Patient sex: M
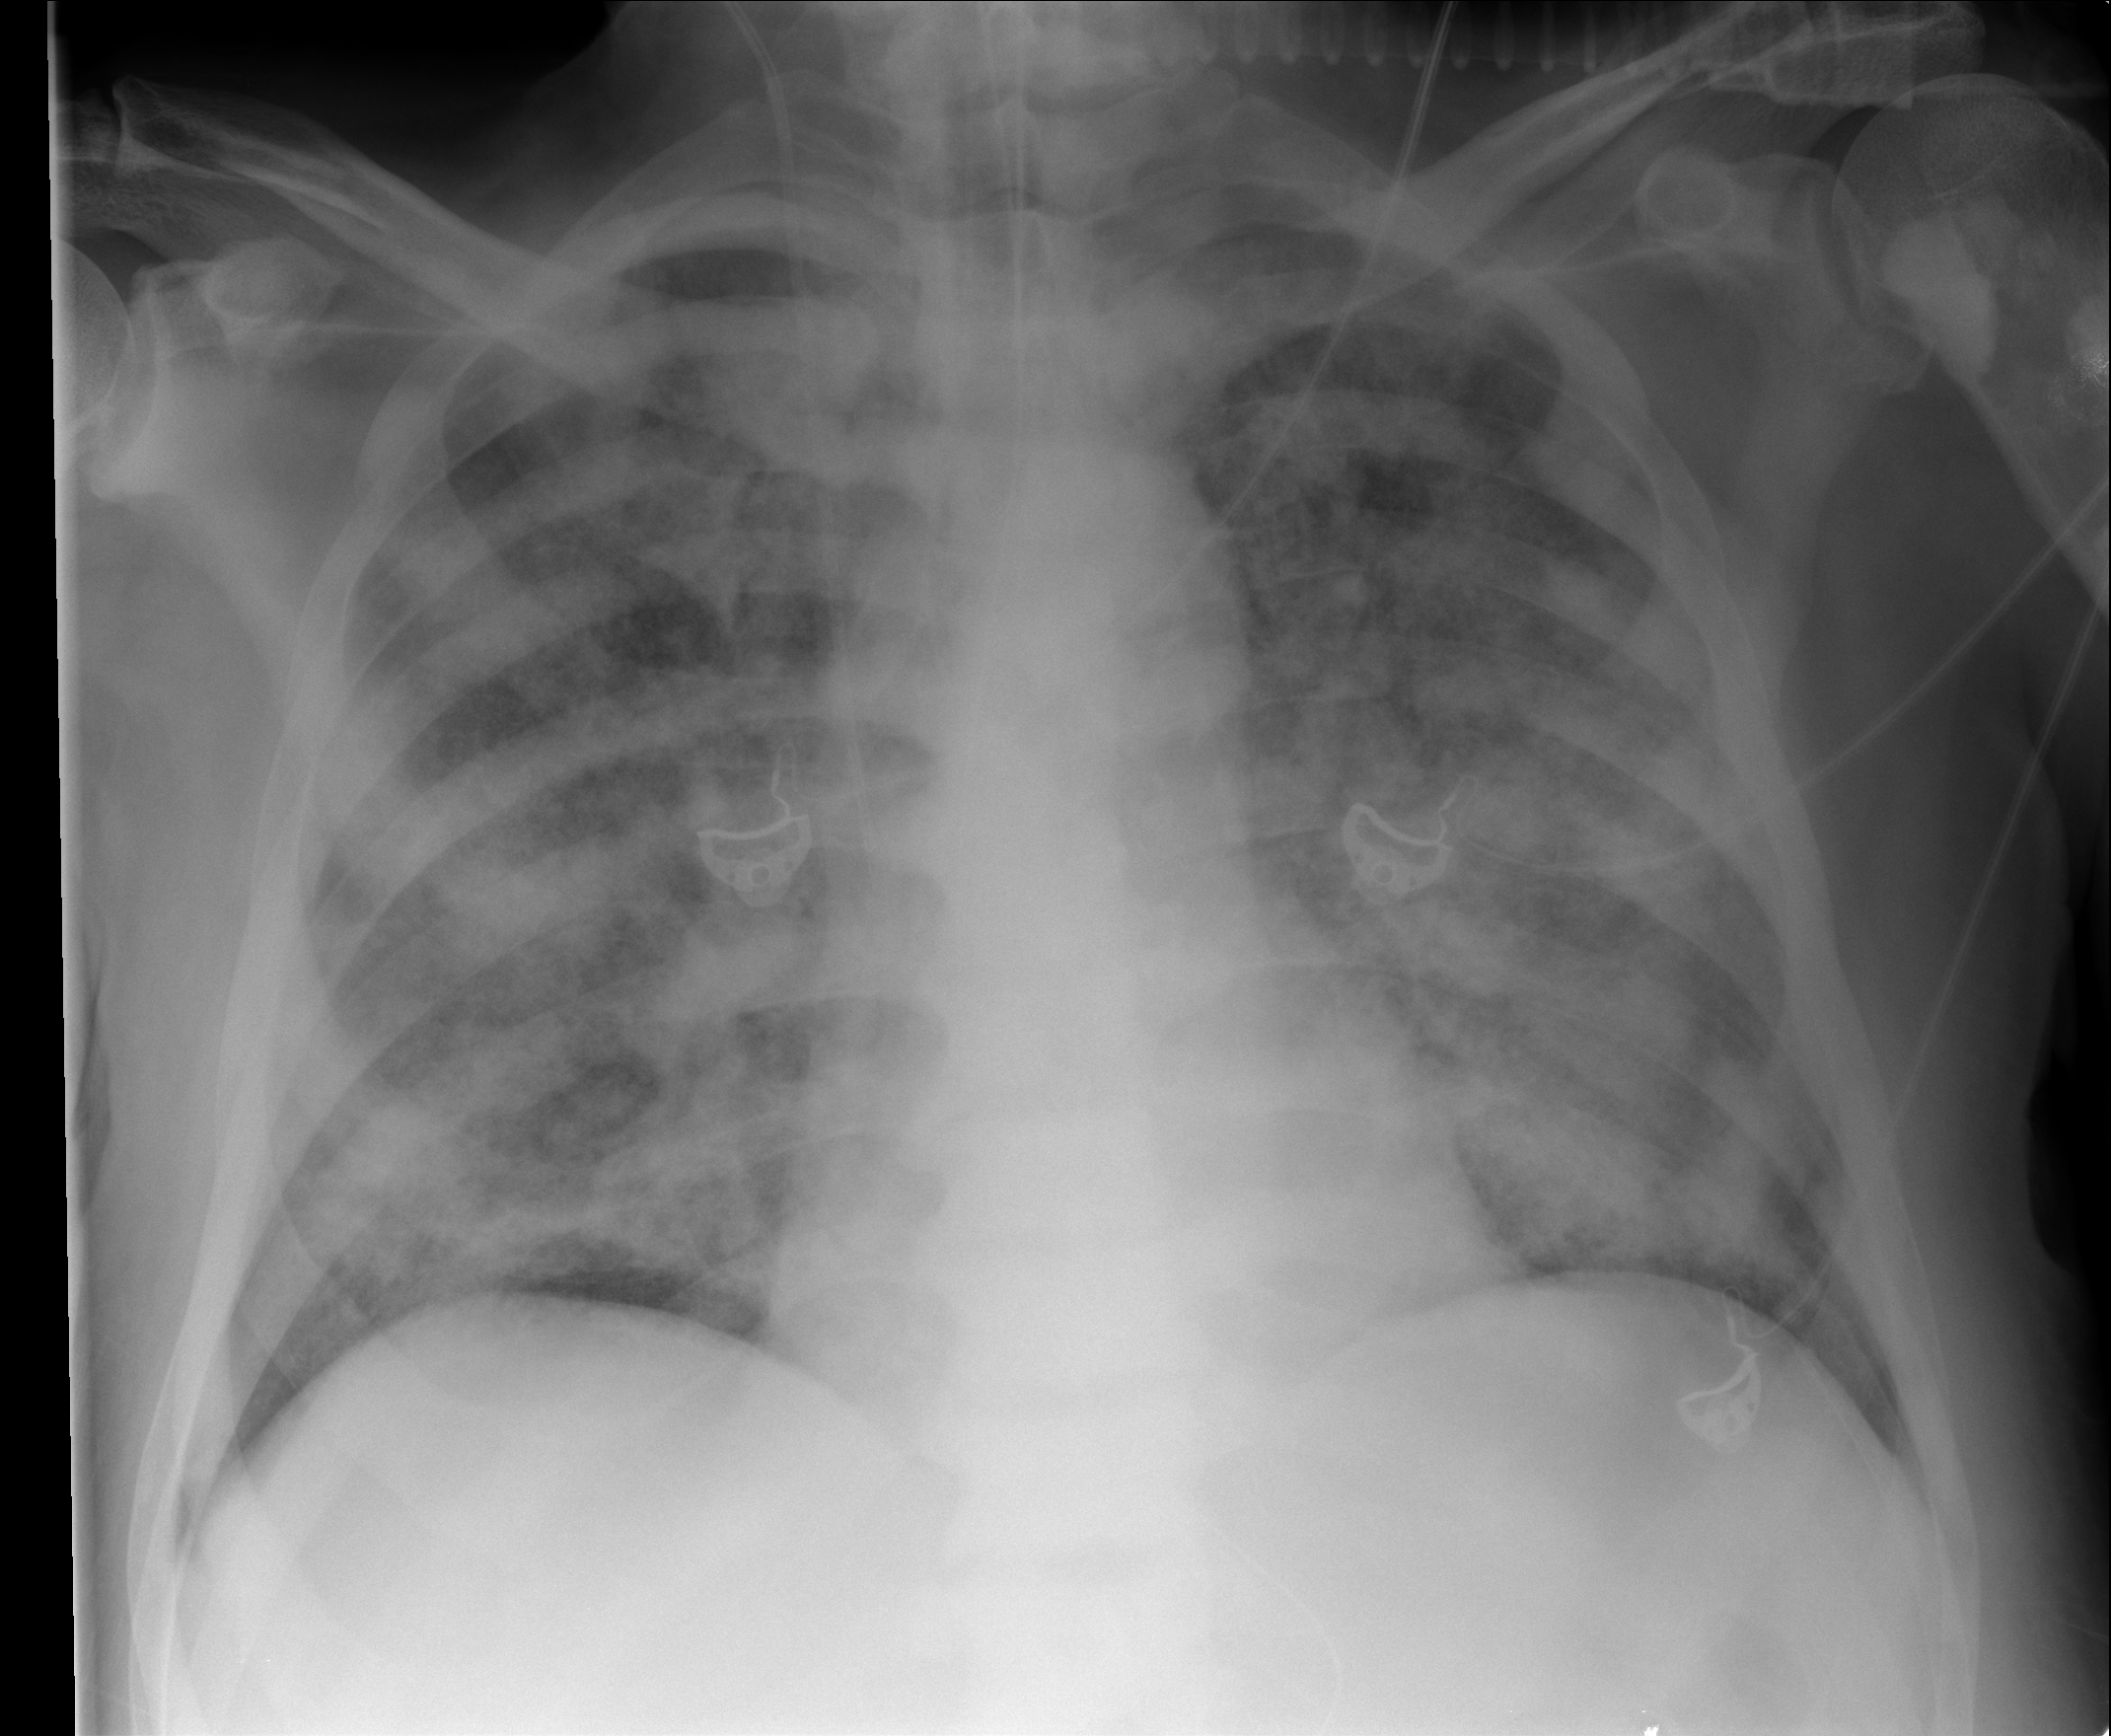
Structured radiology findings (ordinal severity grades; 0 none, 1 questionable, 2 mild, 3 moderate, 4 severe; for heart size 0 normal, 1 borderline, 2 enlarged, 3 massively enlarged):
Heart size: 0
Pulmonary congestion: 2
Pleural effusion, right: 0
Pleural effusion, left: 0
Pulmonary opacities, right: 3
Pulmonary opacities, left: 3
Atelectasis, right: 2
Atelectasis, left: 2